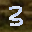
Label: 3